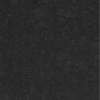
Label: dusty